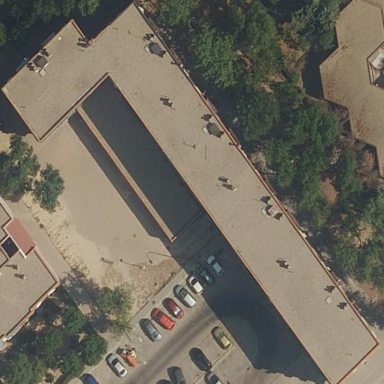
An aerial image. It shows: Residential building.